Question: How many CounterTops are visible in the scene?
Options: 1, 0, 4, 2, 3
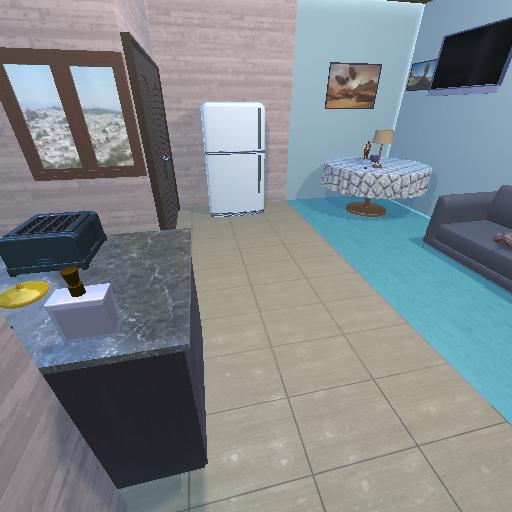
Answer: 1